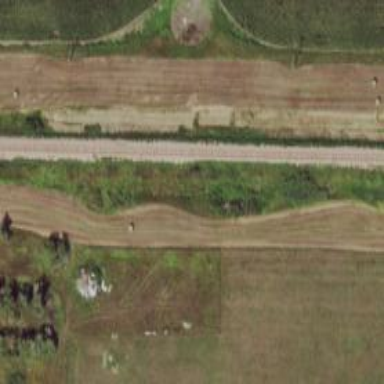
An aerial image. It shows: Railway track.